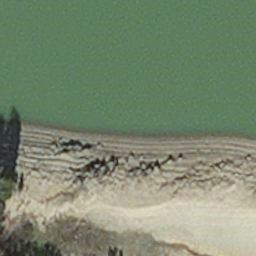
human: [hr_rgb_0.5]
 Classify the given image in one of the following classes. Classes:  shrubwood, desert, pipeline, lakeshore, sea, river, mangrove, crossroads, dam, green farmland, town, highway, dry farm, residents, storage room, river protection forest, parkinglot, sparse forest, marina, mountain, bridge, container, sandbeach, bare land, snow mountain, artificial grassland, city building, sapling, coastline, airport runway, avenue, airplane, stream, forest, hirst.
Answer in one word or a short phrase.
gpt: hirst